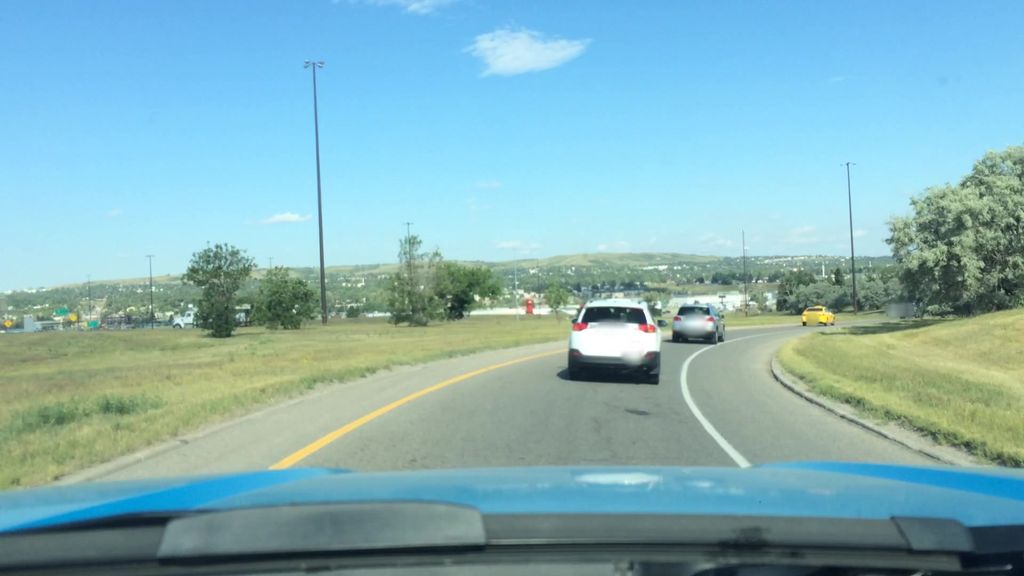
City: calgary